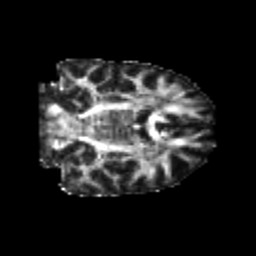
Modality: FA
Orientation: coronal
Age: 26
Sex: female
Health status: healthy
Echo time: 0.074 s